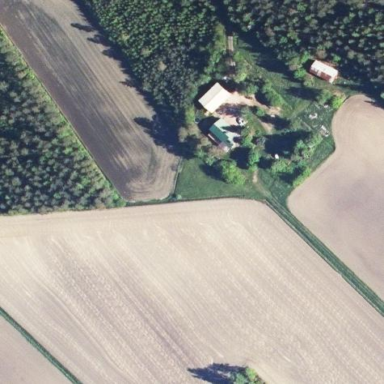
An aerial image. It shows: Farmyard area.